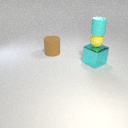
large cyan metal cube in front of large brown rubber cylinder